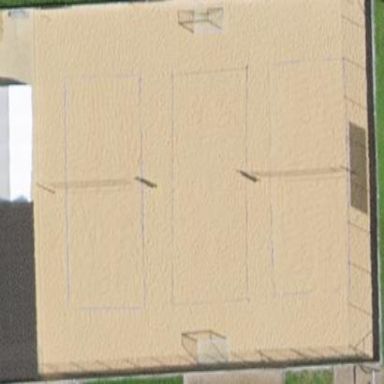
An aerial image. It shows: Sandy pitch for leisure land activities.